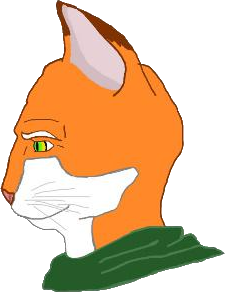
Label: 4_Yes_Chad